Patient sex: F
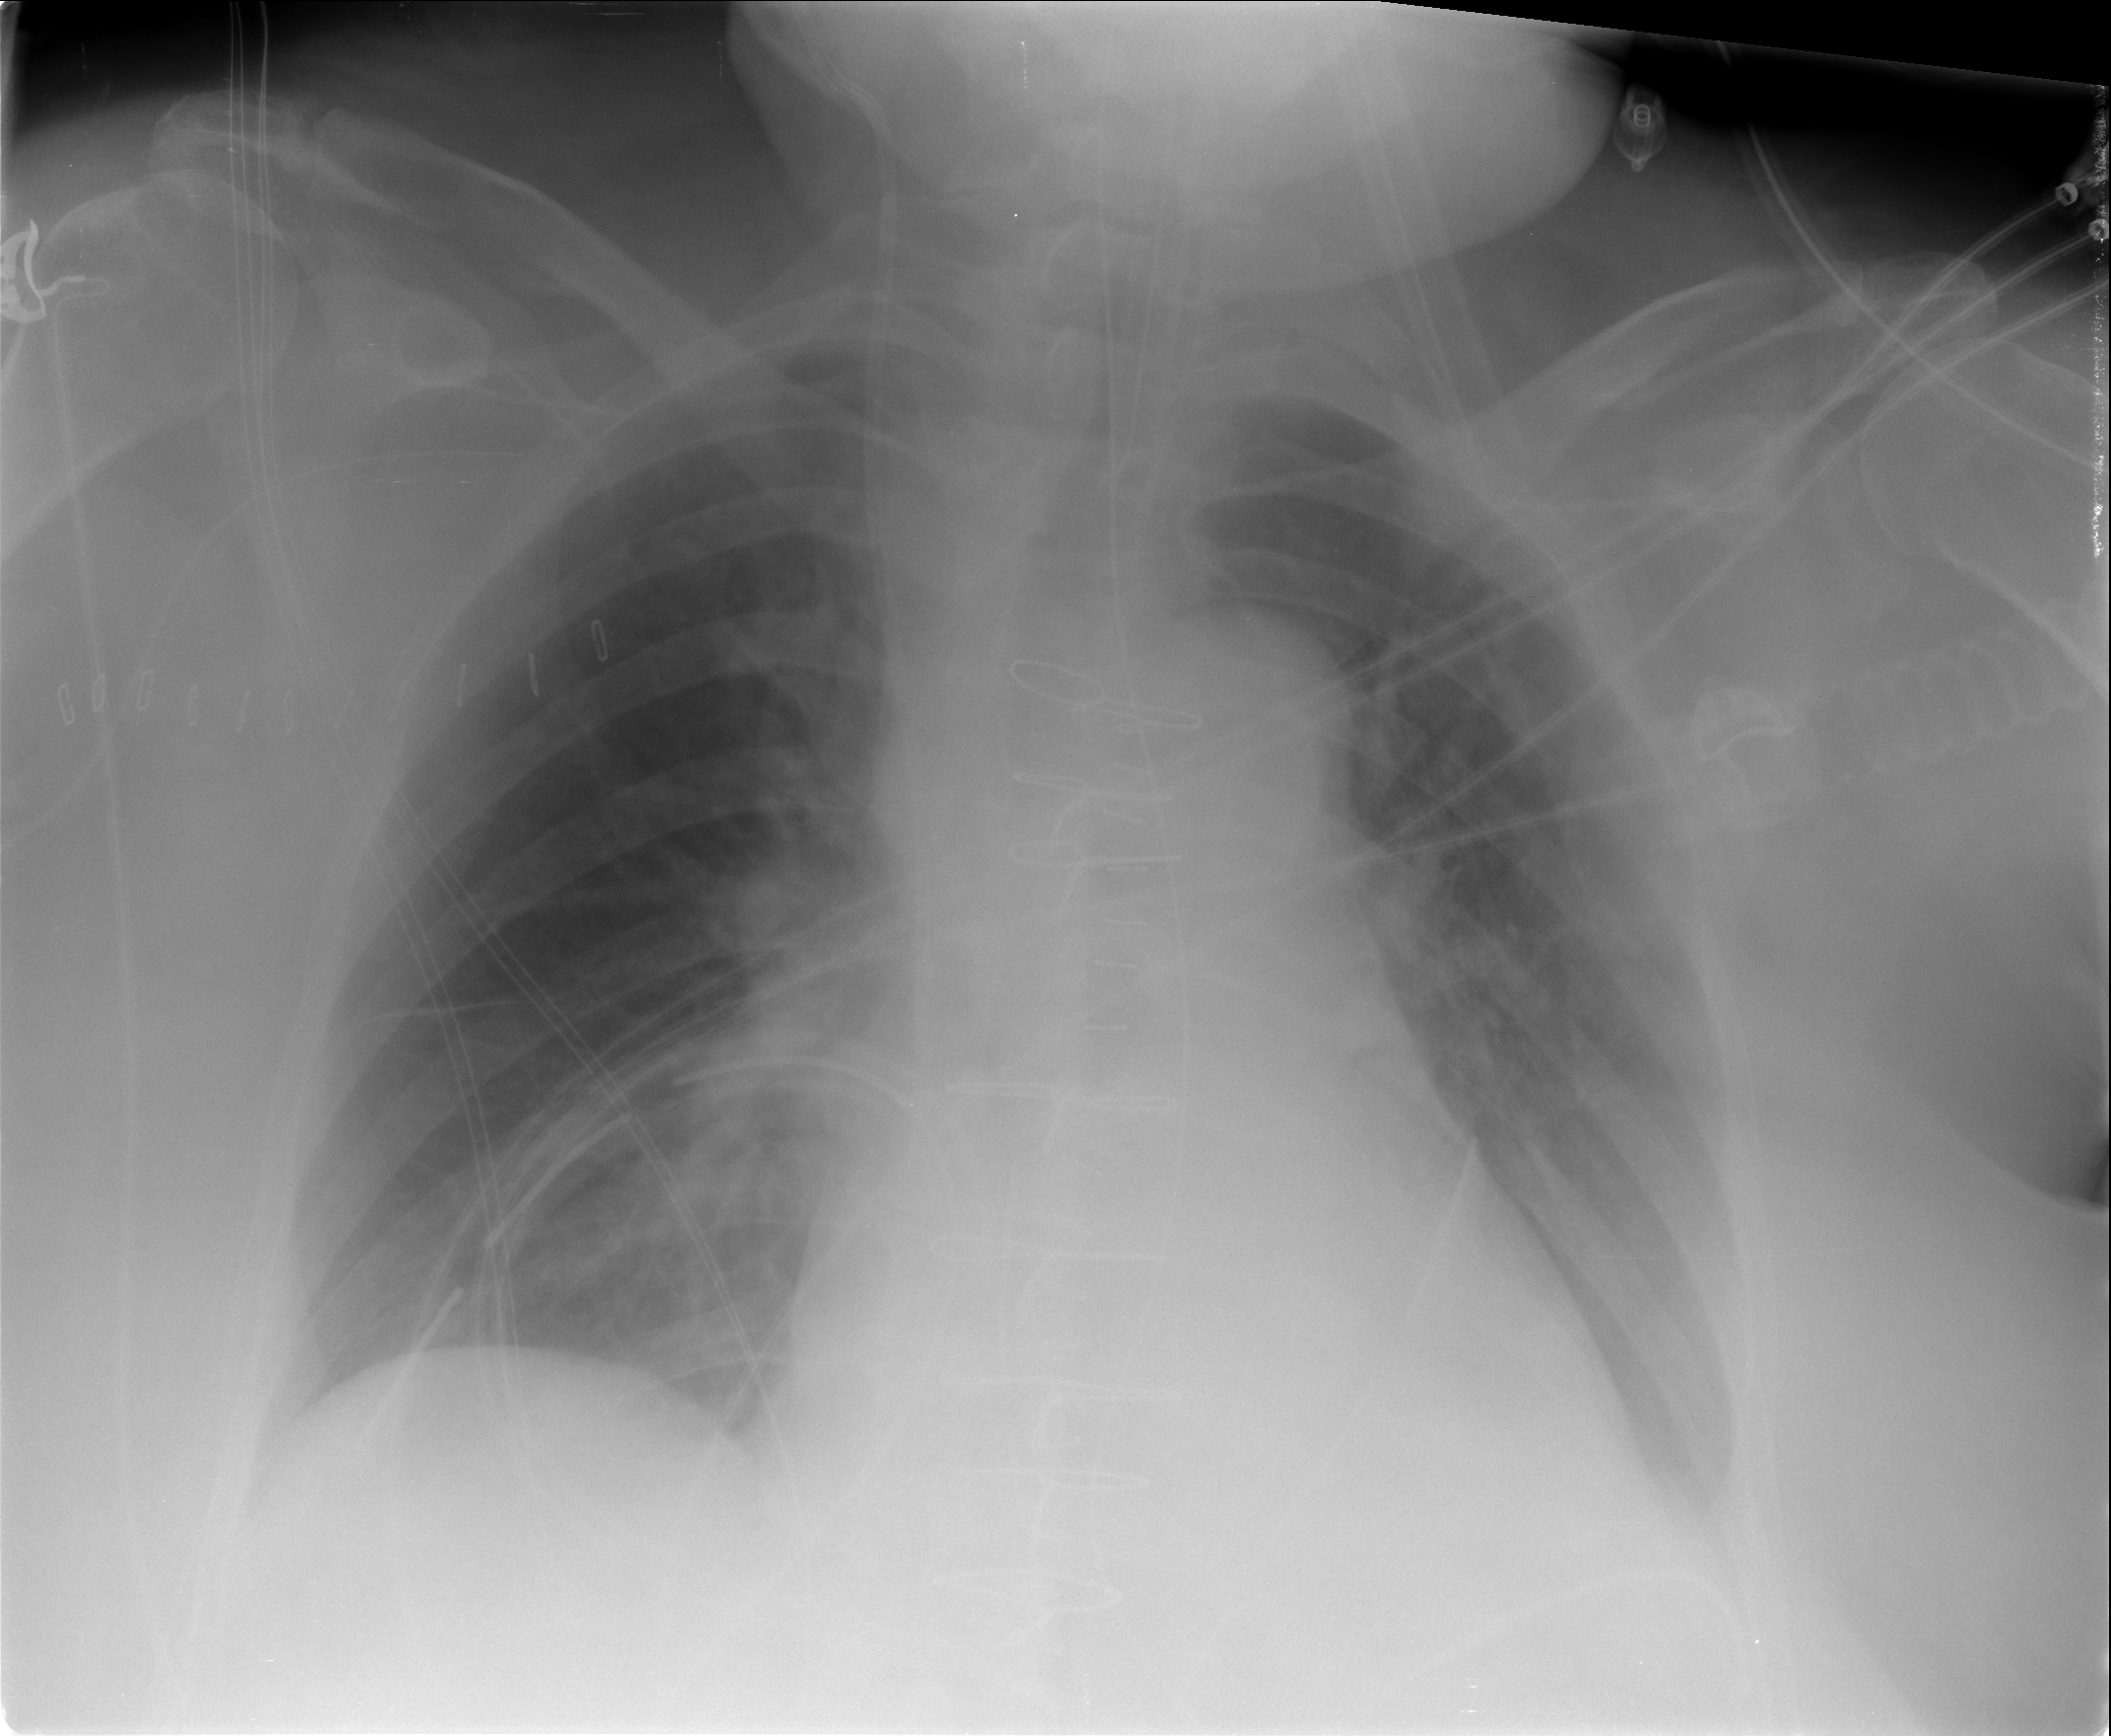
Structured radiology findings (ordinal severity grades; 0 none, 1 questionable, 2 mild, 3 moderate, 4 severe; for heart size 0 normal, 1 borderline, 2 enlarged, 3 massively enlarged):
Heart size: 0
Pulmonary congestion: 0
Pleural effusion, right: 0
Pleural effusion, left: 2
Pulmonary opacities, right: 0
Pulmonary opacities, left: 0
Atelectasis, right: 1
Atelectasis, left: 2